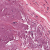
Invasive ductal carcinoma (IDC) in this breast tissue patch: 0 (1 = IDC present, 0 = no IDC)